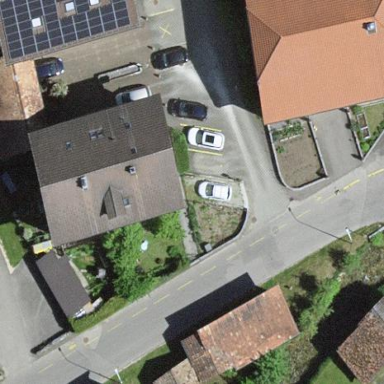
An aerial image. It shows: Residential building.